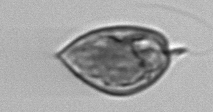
Label: Prorocentrum_micans